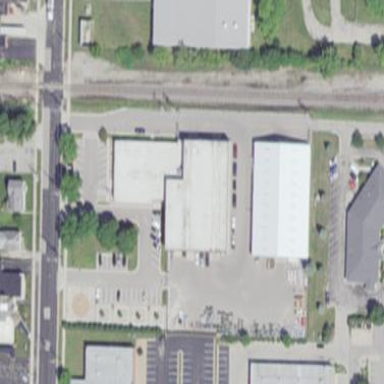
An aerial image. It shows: Commercial building.